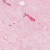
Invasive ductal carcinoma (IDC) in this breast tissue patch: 0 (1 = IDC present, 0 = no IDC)